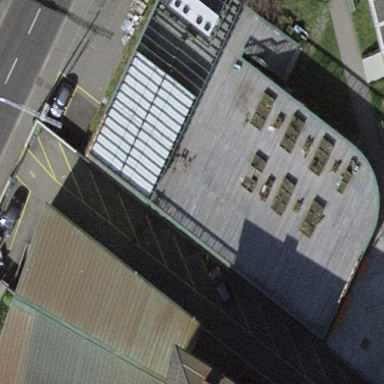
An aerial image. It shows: Building with flat roof.